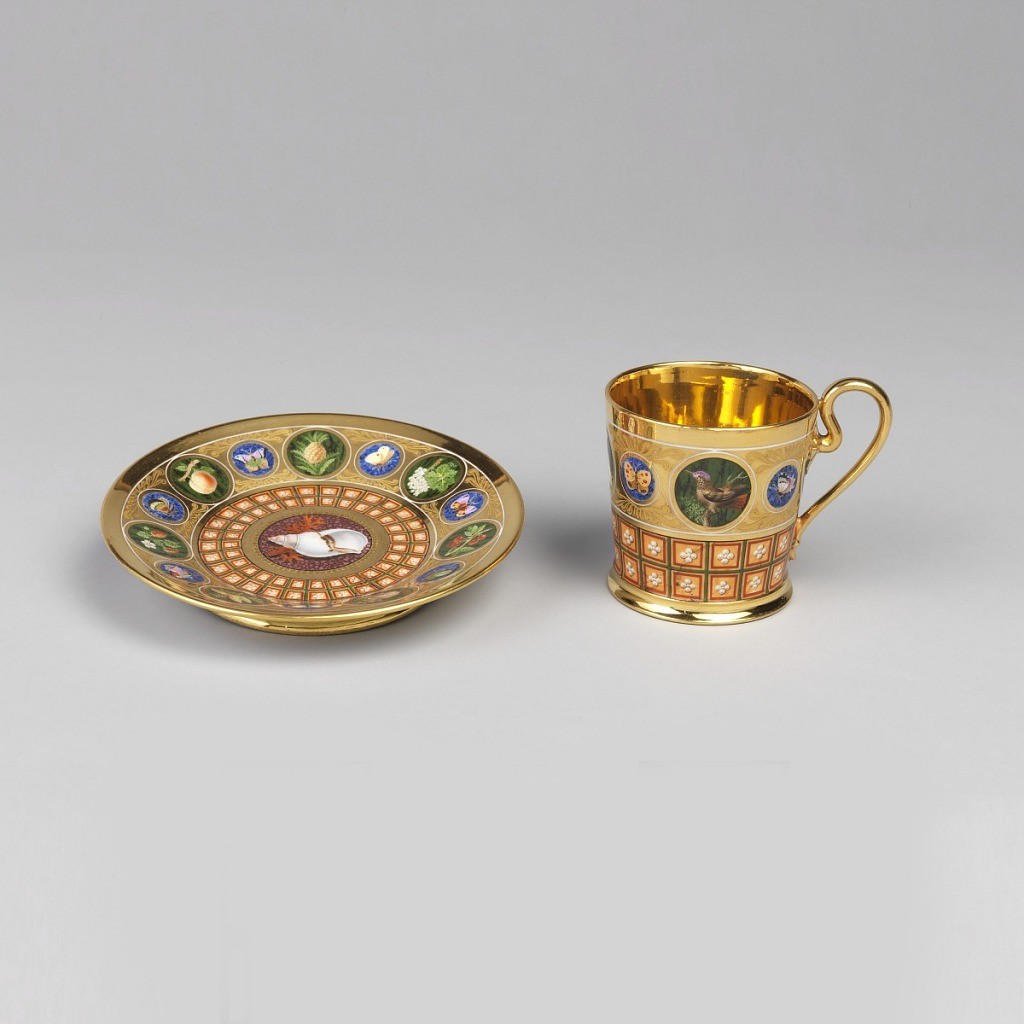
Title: Saucer, from a Breakfast Service (Soucoupe; Déjeuner Mosaïque Florentine)
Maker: Sèvres Porcelain Manufactory, French, established 1756
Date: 1813
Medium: hard paste porcelain, vitreous enamel, gold
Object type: saucer
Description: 1981-38-5: Circular form with alternating large roundels of f...;     1981-38-6: Flat-based cup with straight sides, tapered slight...